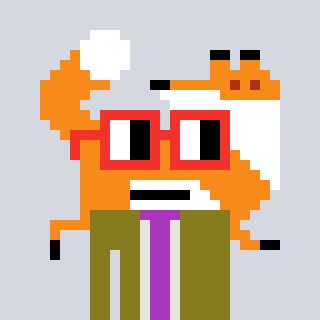
a pixel art character with square red glasses, a fox-shaped head and a gunk-colored body on a cool background